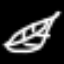
Label: leaf